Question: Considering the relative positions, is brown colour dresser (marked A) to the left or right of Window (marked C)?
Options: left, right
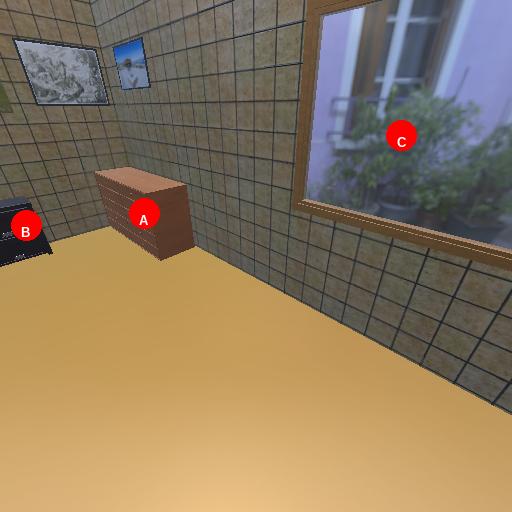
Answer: left